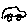
Label: car